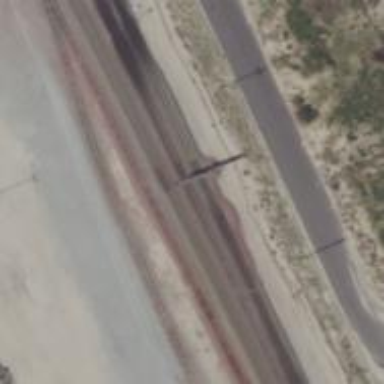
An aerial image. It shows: Railway track.